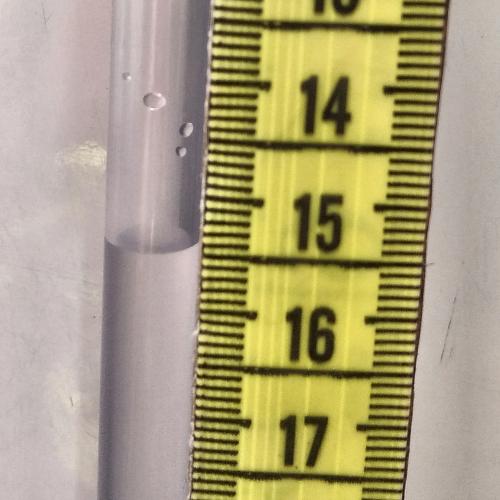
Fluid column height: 15.4 cm